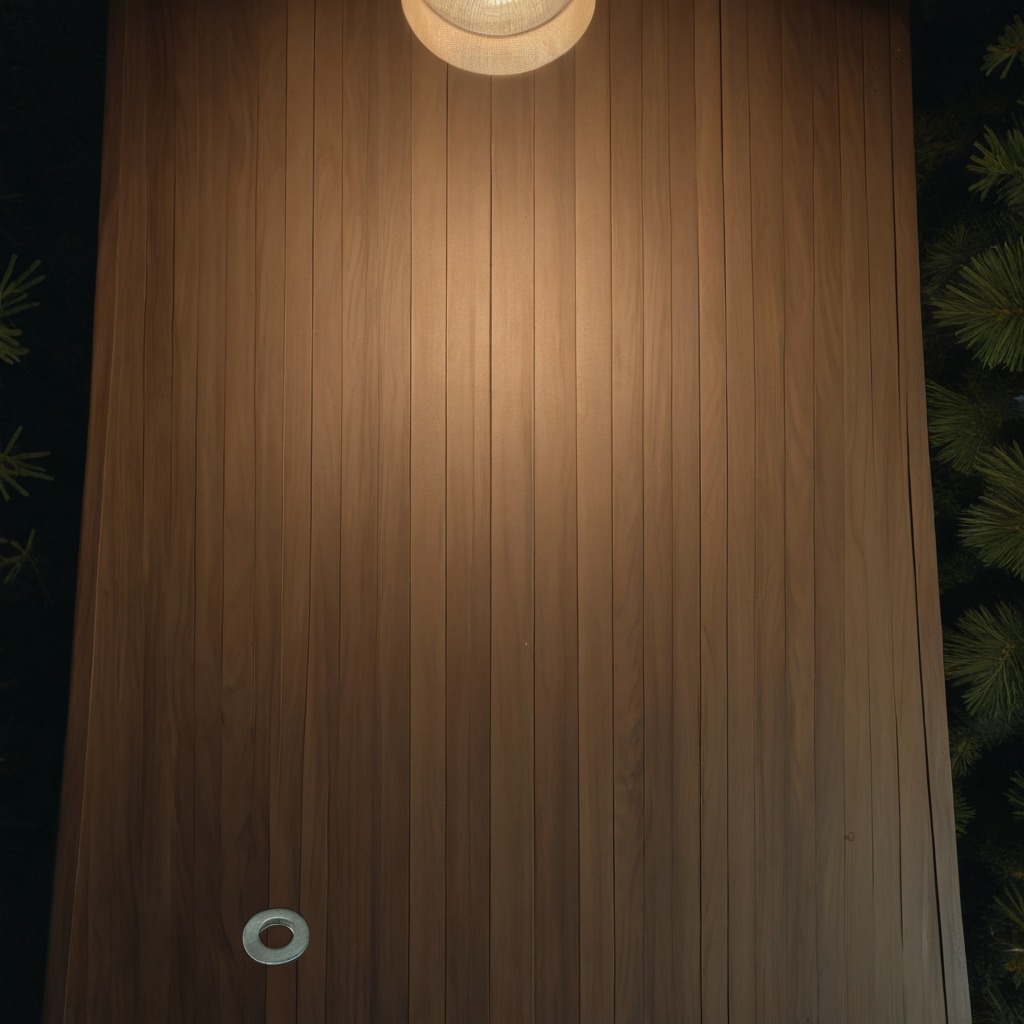
A flat metal washer lying on the wooden table inside a jungle field workshop tent at night